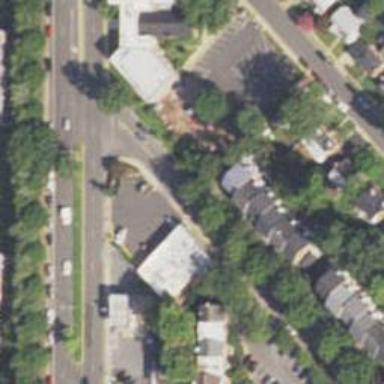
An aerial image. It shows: Convenience shop.